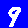
Digit: 9